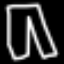
Label: pants